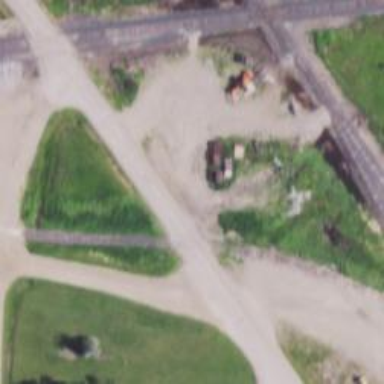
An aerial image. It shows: Railway level crossing.